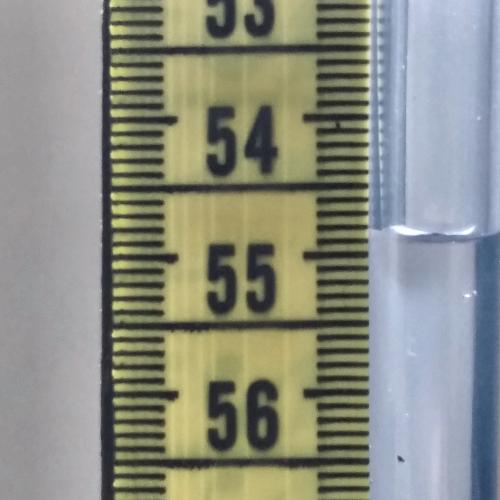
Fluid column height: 54.8 cm